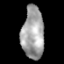
Tissue: prostate
Cell type: Myeloid cells
Senescence score: 0.3332
Nuclear area (px): 1126
Mean DAPI intensity: 163.507